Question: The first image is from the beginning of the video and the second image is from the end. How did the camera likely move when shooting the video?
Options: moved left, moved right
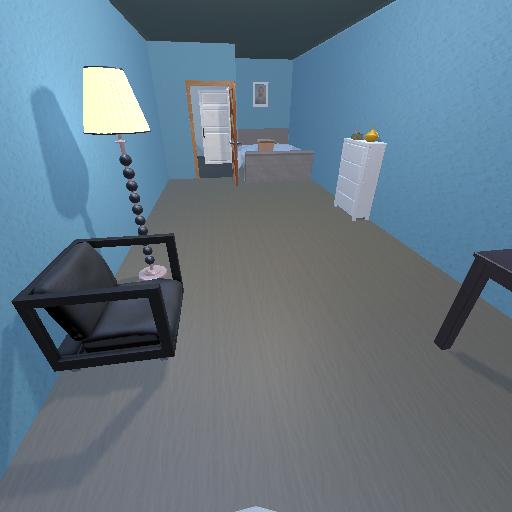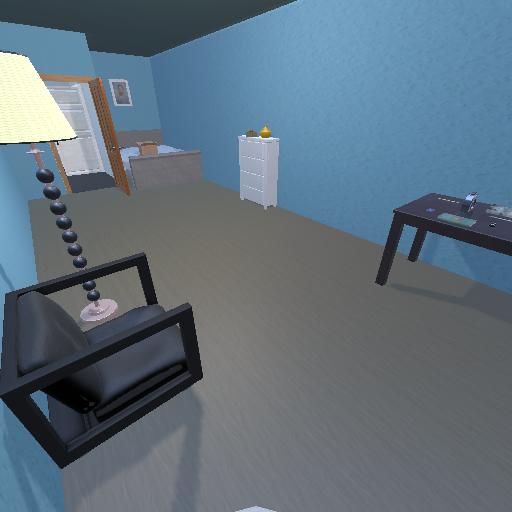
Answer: moved left